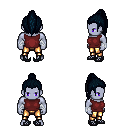
a pixel art fantasy rpg character, male body template, dark elf, purple skin, maroon sleeveless shirt, gold greaves, raven long topknot hairstyle, white cloth bandages, ghillies, four views (front, back, left, right), 2x2 character sprite sheet, small pixel art, hard edges, no anti-aliasing